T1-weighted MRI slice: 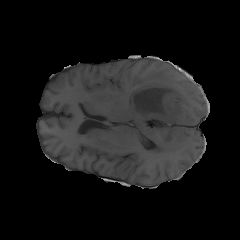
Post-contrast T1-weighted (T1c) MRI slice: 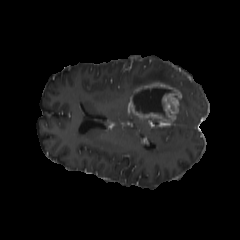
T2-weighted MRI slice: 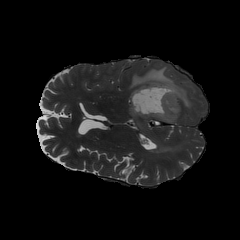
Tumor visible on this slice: yes